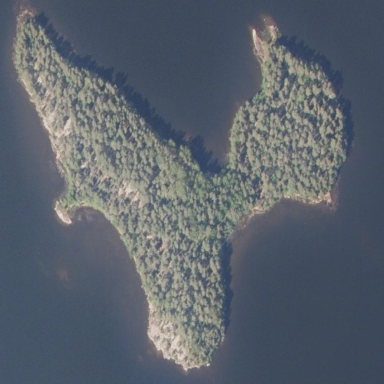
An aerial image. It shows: Islet.